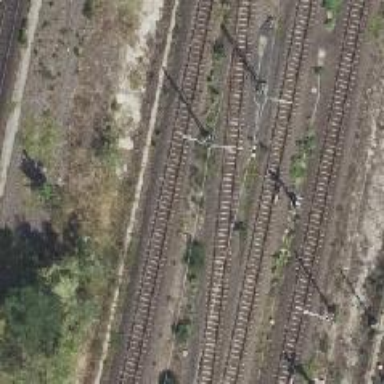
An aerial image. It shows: Catenary mast for power lines.